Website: bh-photo
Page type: address-validator
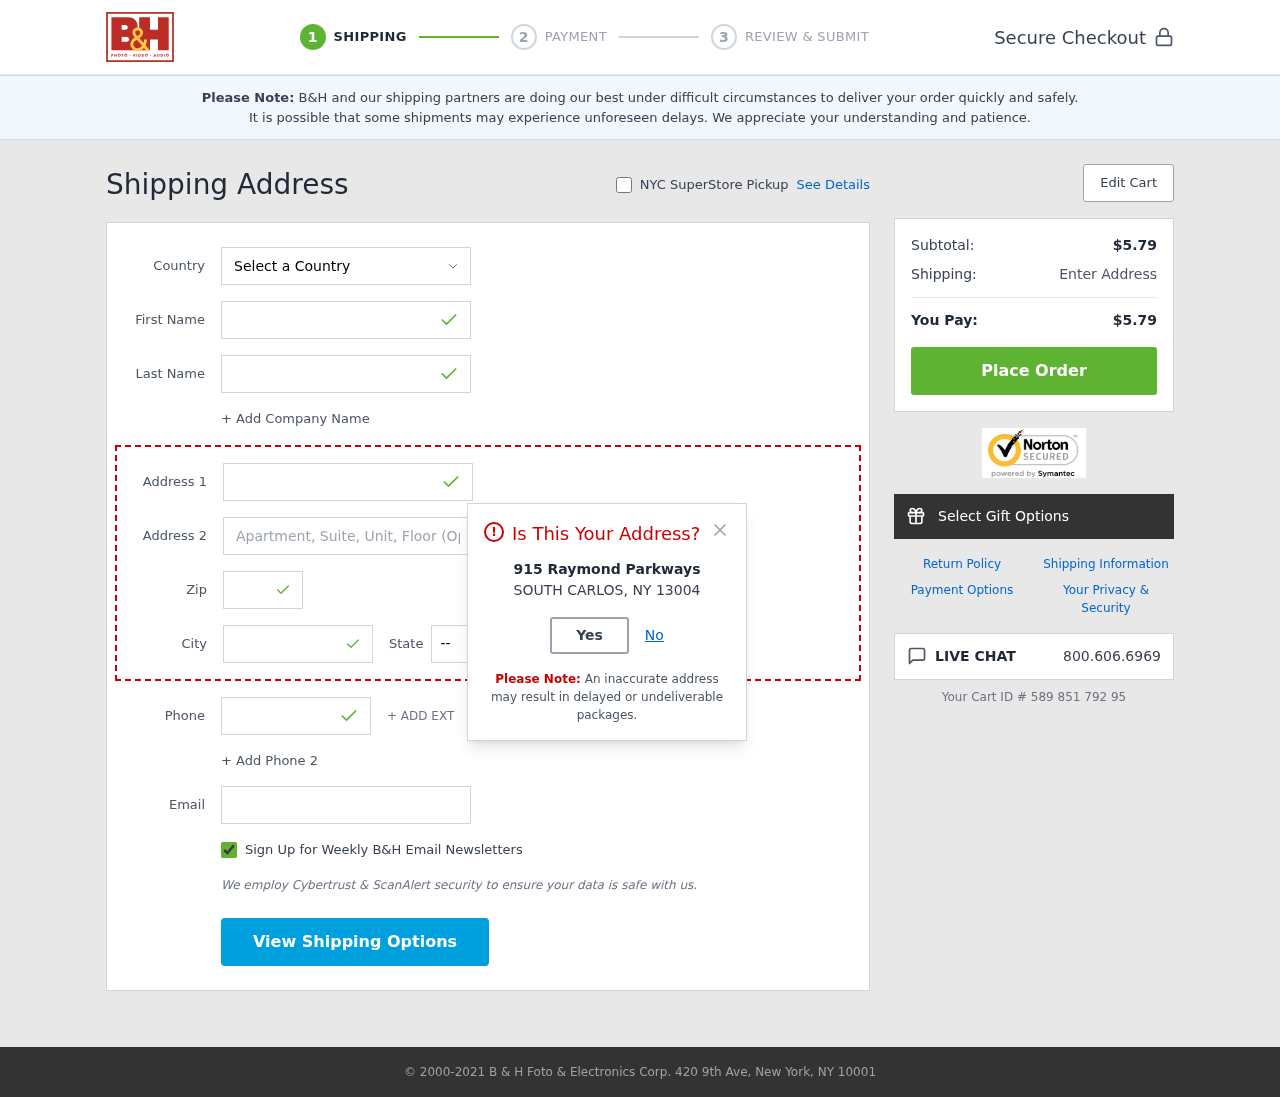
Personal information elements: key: PII_CITY
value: South Carlos
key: PII_COUNTRY
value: United States
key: PII_EMAIL
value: emily_simpson@gmail.com
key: PII_FIRSTNAME
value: Emily
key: PII_LASTNAME
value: Simpson
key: PII_PHONE
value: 2077400461
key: PII_POSTCODE
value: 13004
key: PII_STATE_ABBR
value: NY
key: PII_STREET
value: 915 Raymond Parkways
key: PII_STREET2
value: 945 Johnson Causeway
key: PII_CITY_MODAL
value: SOUTH CARLOS
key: PII_POSTCODE_FULL
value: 13004
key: PII_POSTCODE_NUMERIC
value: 13004
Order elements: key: ORDER_SUBTOTAL
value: $5.79
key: ORDER_TOTAL
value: $5.79
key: ORDER_ID
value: Your Cart ID # 589 851 792 95